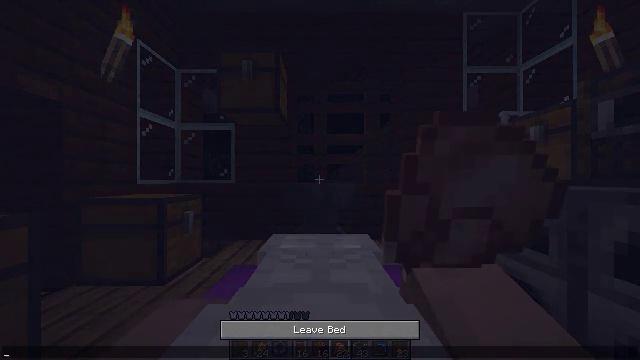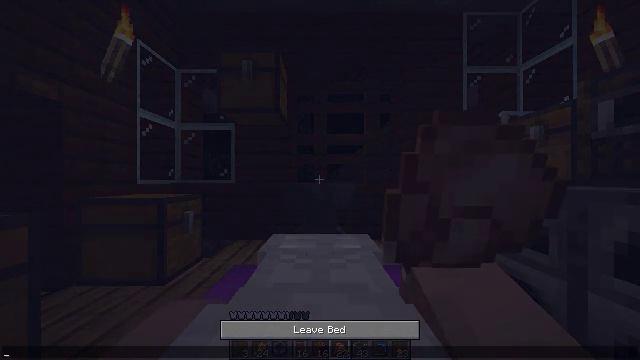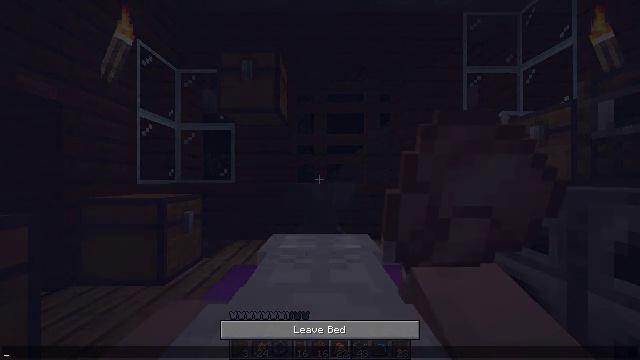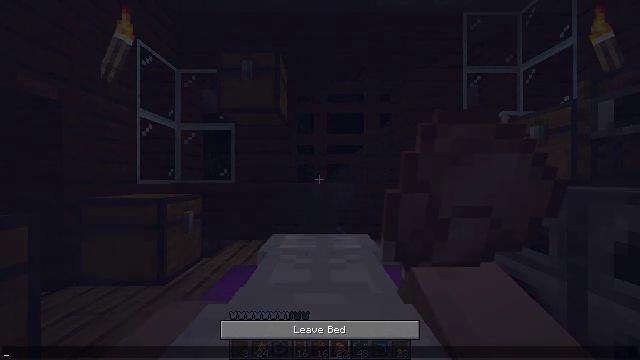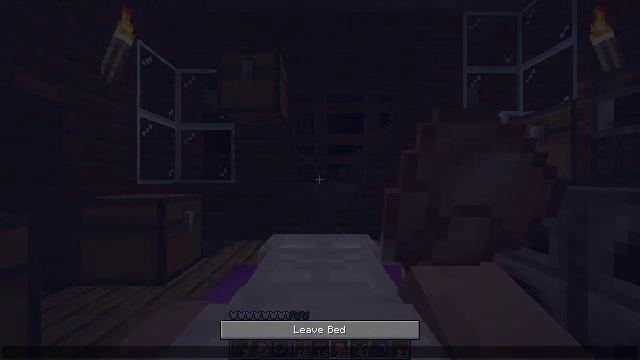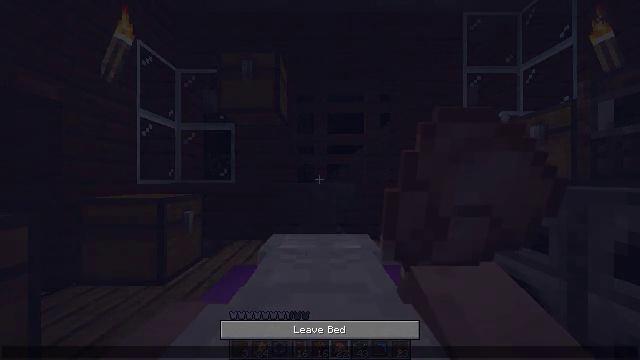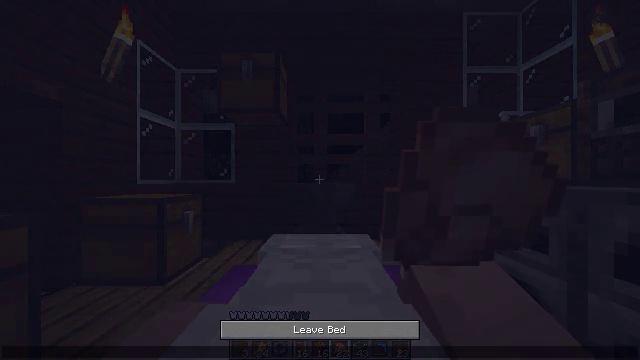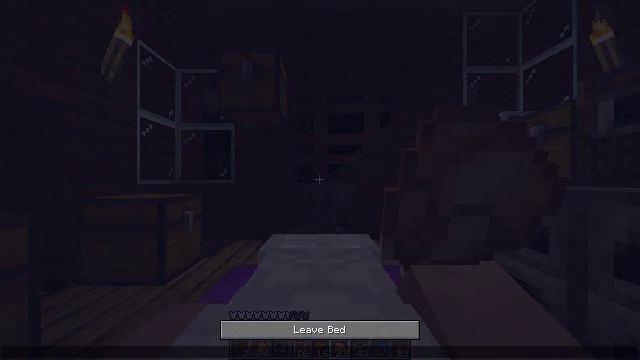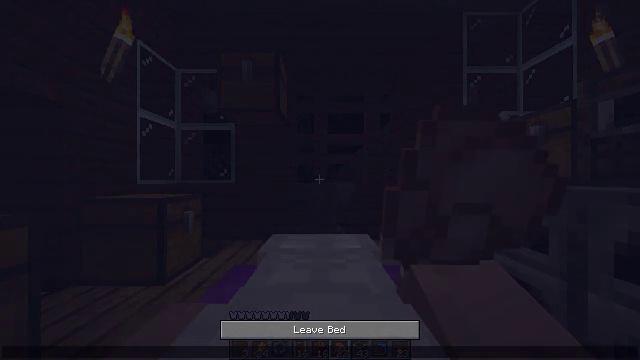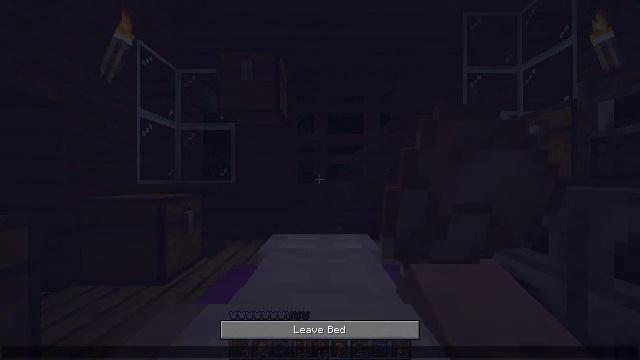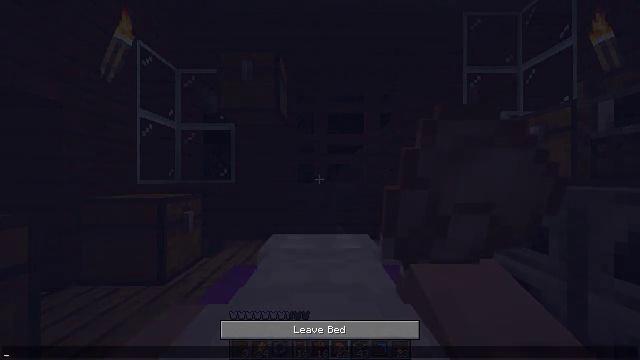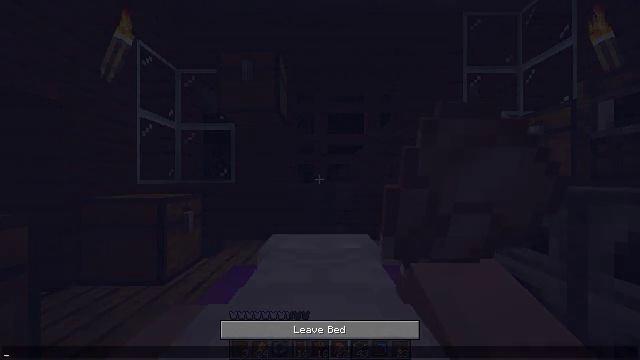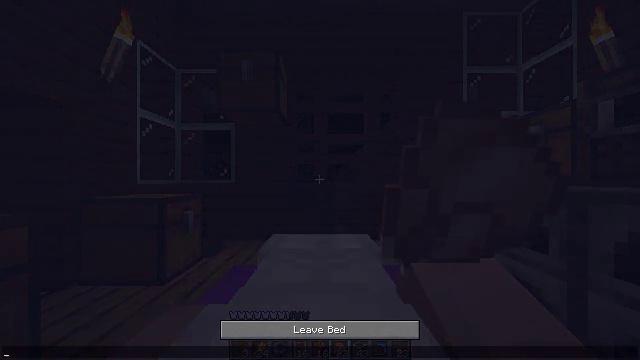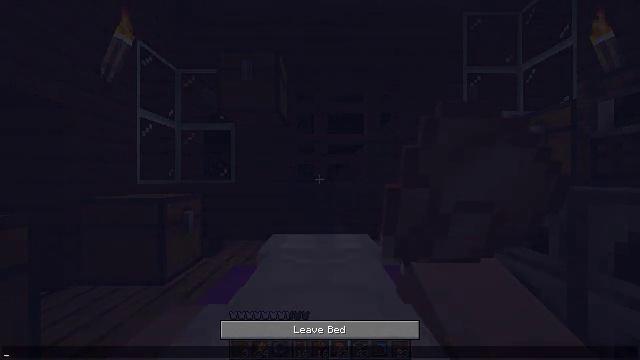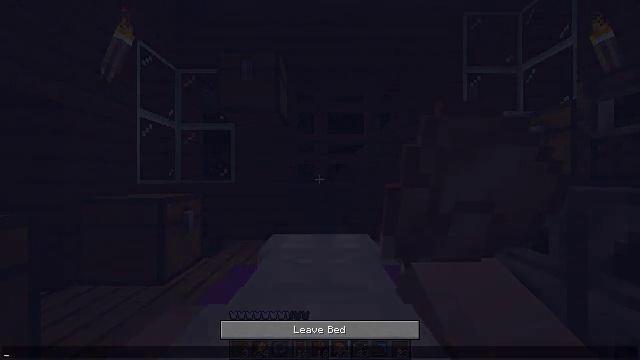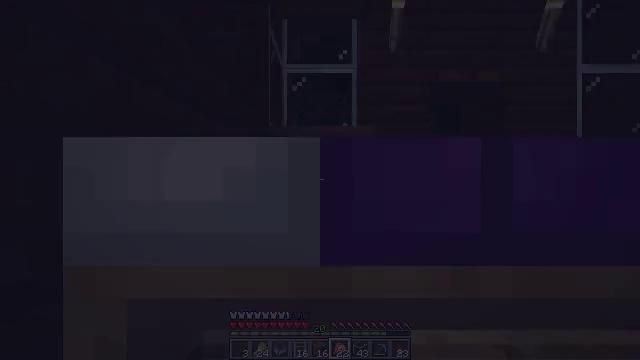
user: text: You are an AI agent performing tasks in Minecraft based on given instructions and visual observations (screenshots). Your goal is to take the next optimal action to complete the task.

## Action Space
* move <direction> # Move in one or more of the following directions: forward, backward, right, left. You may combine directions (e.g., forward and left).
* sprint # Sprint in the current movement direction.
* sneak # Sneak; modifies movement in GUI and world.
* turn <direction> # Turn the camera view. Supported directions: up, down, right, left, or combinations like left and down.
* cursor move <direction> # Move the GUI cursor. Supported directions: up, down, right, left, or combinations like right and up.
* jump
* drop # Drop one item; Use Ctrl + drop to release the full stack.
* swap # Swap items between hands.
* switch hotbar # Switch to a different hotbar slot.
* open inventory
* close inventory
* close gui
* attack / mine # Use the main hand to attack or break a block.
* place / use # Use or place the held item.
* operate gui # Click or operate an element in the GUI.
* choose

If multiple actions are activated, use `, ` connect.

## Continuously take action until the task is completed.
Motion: motion action
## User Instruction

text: Obtain an observer through the crafting table.
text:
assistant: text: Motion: no_op
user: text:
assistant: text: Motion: no_op
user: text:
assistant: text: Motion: no_op
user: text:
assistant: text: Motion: no_op
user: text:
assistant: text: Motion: no_op
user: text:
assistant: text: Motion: no_op
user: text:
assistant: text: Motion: no_op
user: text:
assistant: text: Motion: no_op
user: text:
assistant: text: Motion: no_op
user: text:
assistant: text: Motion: no_op
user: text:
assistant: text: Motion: no_op
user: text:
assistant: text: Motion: no_op
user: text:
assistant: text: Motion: no_op
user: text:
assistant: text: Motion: no_op
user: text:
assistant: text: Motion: no_op
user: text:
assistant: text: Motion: close gui
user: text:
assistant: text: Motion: no_op
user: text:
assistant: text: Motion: no_op
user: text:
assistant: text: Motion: no_op
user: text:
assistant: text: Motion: no_op
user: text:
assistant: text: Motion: no_op
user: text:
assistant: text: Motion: no_op
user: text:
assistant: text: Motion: no_op
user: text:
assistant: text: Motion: no_op
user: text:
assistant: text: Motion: no_op
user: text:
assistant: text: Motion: no_op
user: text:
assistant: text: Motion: no_op
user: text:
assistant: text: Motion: no_op
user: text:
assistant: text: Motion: no_op
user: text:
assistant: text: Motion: no_op